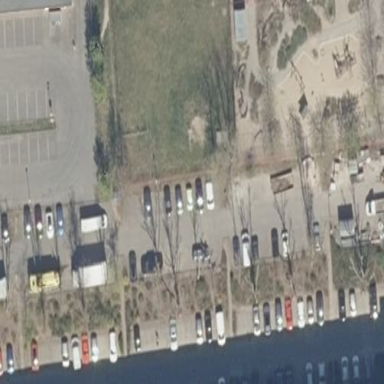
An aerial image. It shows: Parking available on the street side.